Question: I'm plotting multiple data series.
'''
colos=c('red','green','purple','pink','brown')
par(new=F)
for (i in 1:5)
{
plot(dat[[i+1]],col=colos[i],cex=marksize,xlab='Reading #',ylab = 'Current')
par(new=T)
}
'''
My plot looks like this:
Is there a way I can overwrite the plot axis with each iteration, but not overwrite the plotted points?
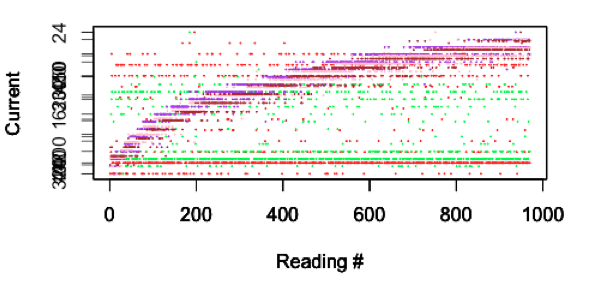
Answer: You may want to use the 'lines' or 'points' function(s) instead. Here's an example of how I usually go about this problem. This way you only overlay points on top of the existing plot, instead of plotting one plot on top of another.
Plot the first one with your original 'plot' call, then use 'lapply' to overlay the other columns' points on top of that.
'''
set.seed(1)
dat <- data.frame(replicate(5, sample(10)))
colos <- c('red','green','purple','pink','brown')
plot(dat[[1]], col = colos[1], xlab = 'Reading #',
ylab = 'Current', ylim = range(as.matrix(dat)))
invisible(lapply(2:ncol(dat), function(i) points(dat[[i]], col = colos[i])))
'''